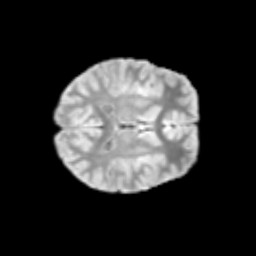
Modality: T2w
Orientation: axial
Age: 10
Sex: female
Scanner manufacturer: siemens
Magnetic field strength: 3 T
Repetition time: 3.8 s
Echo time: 0.07 s